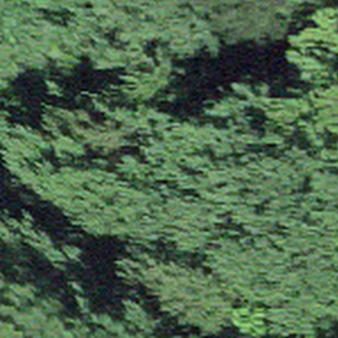
Label: other